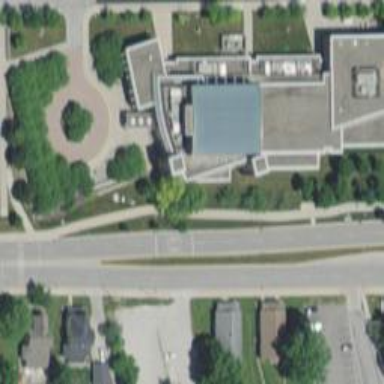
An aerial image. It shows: Arts centre housed inside building.